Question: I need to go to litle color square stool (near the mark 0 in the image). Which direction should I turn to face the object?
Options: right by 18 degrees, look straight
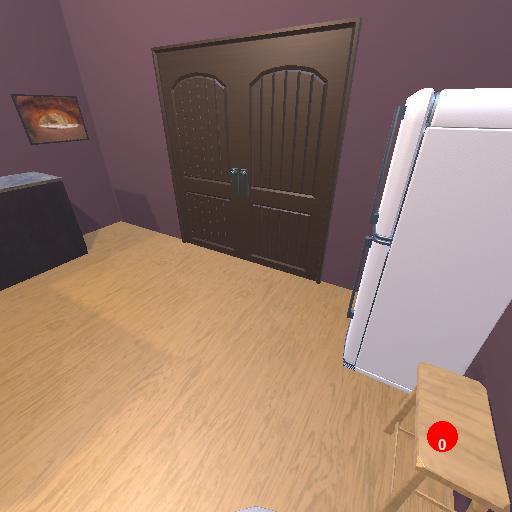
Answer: right by 18 degrees